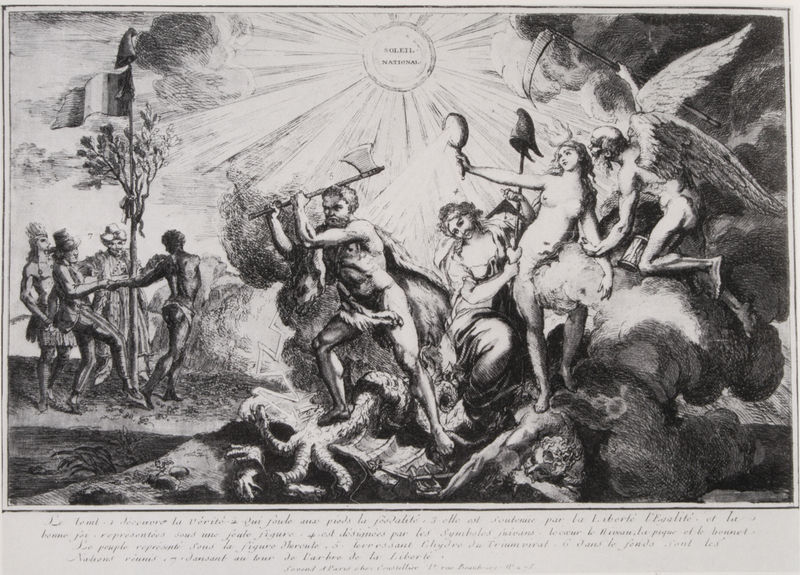
Titel: Das von der Wahrheit erleuchtete Volk erschlägt die Hydra des Triumvirats
Standort: Paris
Institution: Bibliothèque Nationale.
Schlagwörter: akt, baum, dunkel, feuer, flügel, himmel, kampf, mann, meer, nackt, schatten, umhang, vogel, weiß, wolken, frauen, menschen, brust, frankreich, frau, grau, hut, hüte, laterne, licht, männer, paris, schwarz, zeichnung, tiere, wolke, tanz, bart, jung, mütze, bibel, mensch, tod, spiegel, rauch, sonne, mantel, tanzen, arbeit, engel, schrift, papier, italien, fahne, flagge, mast, trikolore, grafik, figuren, französisch, banner, brand, dampf, krieg, sturm, tricolore, karikatur, muskeln, woken, nackte, neger, sonnenstrahl, strahlen, schönheit, druck, schwarzweiss, sichel, radierung, stich, illustration, politik, revolution, schwert, text, waffen, waffe, beschriftung, allegorie, mythologie, sieg, schwarzer, sklave, freiheit, axt, teufel, fabelwesen, sonnenstrahlen, venus, mohr, spiele, opfer, speer, speere, urkunde, reigen, sonnengott, kupferstich, beil, geflügelt, ungeheuer, seestern, bau, französische revolution, flugblatt, sense, maibaum, standarte, krake, groteske, soleil, schwrz, verbrennung, rauchschwaden, flugschrift, nationalismus, kontinente, phrygische mütze, blendung, himmelwesen, farbiger, kraken, gekleidet, föügel, marianne, rauchschwade, frankriech, phrygische mütz, siegesbaum, krachen, stundeglas, soleil national, axt. baum fahne frau